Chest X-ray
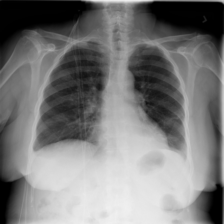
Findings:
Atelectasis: positive
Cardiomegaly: negative
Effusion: negative
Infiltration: negative
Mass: negative
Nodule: negative
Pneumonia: negative
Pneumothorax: negative
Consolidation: positive
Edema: negative
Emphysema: negative
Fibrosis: negative
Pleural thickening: negative
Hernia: negative